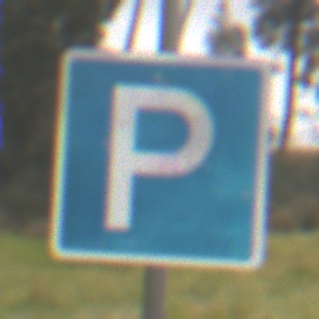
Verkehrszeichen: Parken
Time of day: MorningAfternoon
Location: Outdoor (Nature)
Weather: Overcast
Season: NotSpecified
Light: Natural